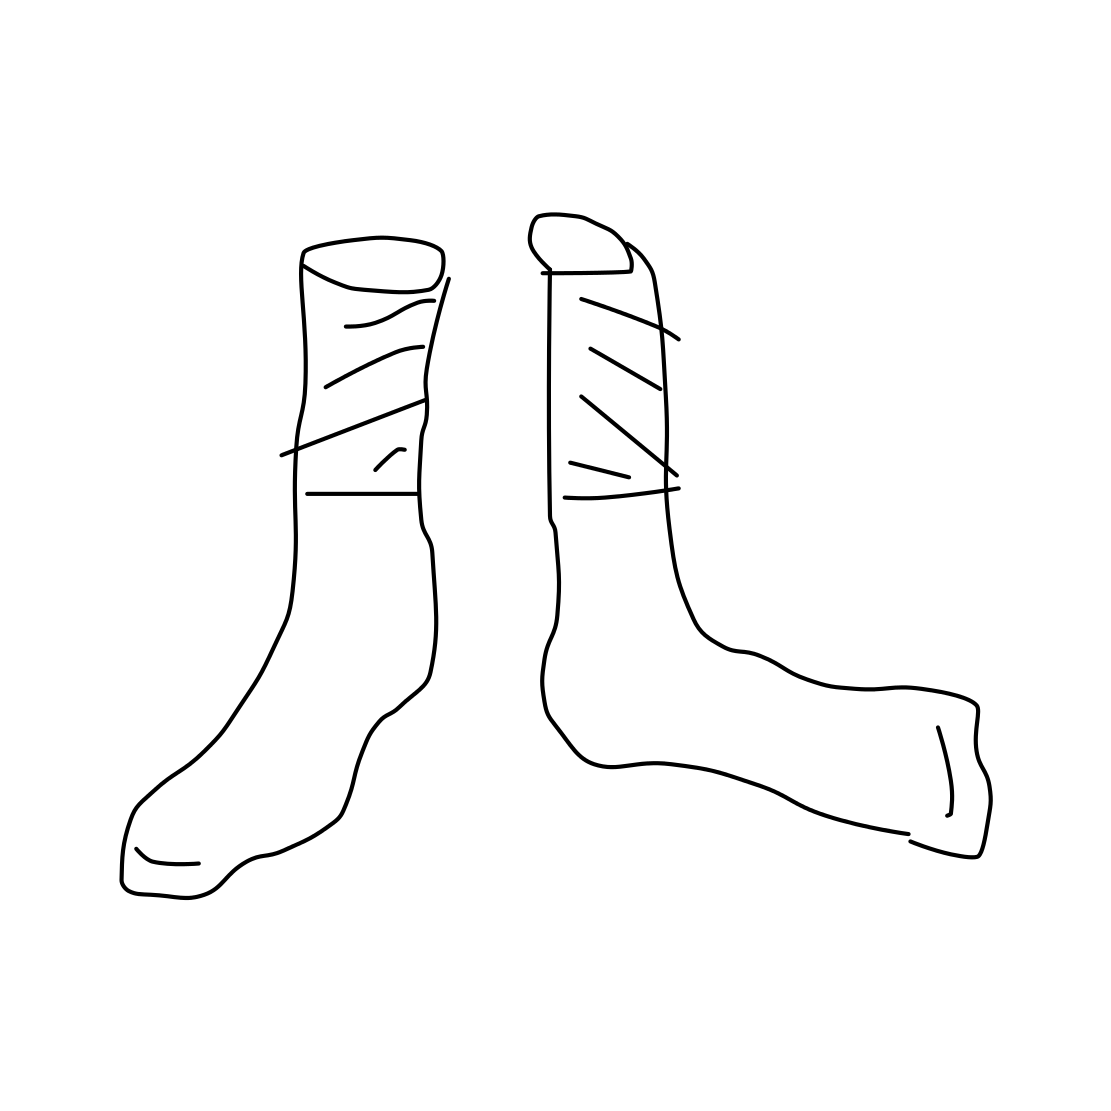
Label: socks